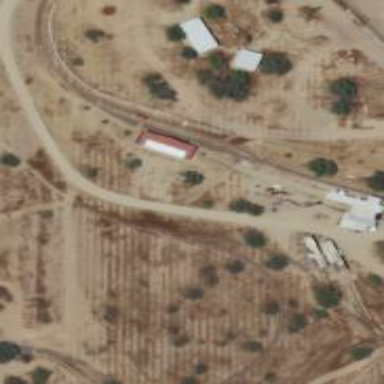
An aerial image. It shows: Railway station.